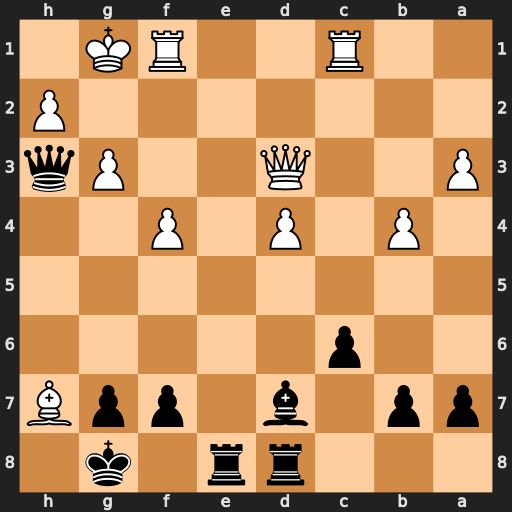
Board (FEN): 3rr1k1/pp1b1ppB/2p5/8/1P1P1P2/P2Q2Pq/7P/2R2RK1
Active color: b
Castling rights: -
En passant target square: -
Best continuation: Qxh7 Qxh7+ Kxh7